Current action and preconditions to check: path_clear

Your task: For each precondition in the list above, predict whether it will hold at this action.

Consider the current scene as observed from the mobile robot's camera, and analyze the predicted future states of all dynamic agents (e.g., people, animals, vehicles, or any moving entities) within the NEXT SECOND.

IMPORTANT: Only answer "very likely" if you are absolutely certain—based on strong, clear evidence—that a dynamic agent will violate the precondition in the predicted future state. Do NOT answer "very likely" for unlikely, ambiguous, or low-probability risks.

Ask yourself for each precondition: Is there a high probability, with clear and convincing evidence, that the predicted future states of any dynamic agent will interfere with the predicted future state of the currently executing action within the NEXT SECOND, causing that precondition to fail?

Assess the risk level based on these predictions. Use "likely" or "very likely" if motions create a clear risk of interference.

Use "neutral" or "improbable" if agents are nearby but their predicted paths are clearly diverging or non-conflicting.

Failure Risk Categories: "very improbable", "improbable", "neutral", "likely", "very likely"

Answer Format: Output ONLY the probability_of_failure value from these categories: "very improbable", "improbable", "neutral", "likely", "very likely"

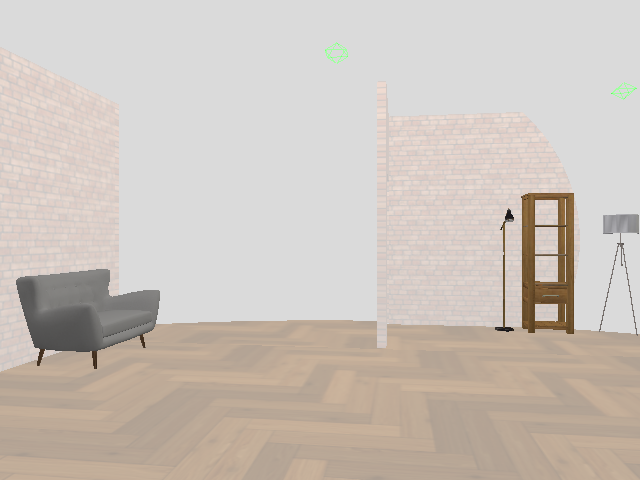

Answer: very improbable